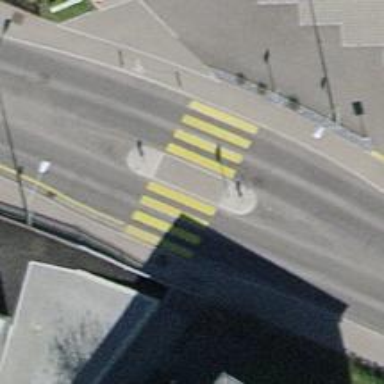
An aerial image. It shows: Uncontrolled road crossing with pedestrian island.